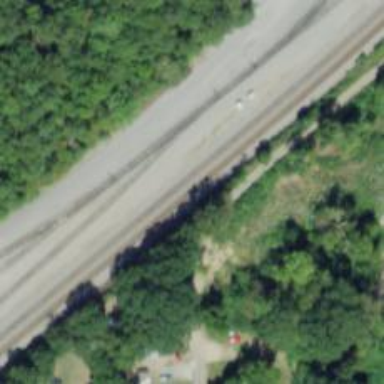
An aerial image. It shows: Railway track.